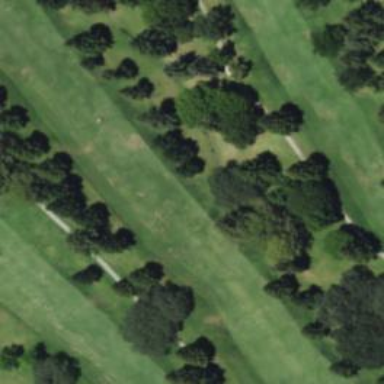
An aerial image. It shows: Scenic golf fairway.